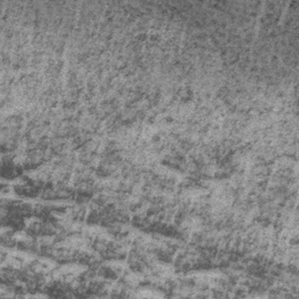
Label: frost